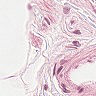
Metastatic tissue present: no